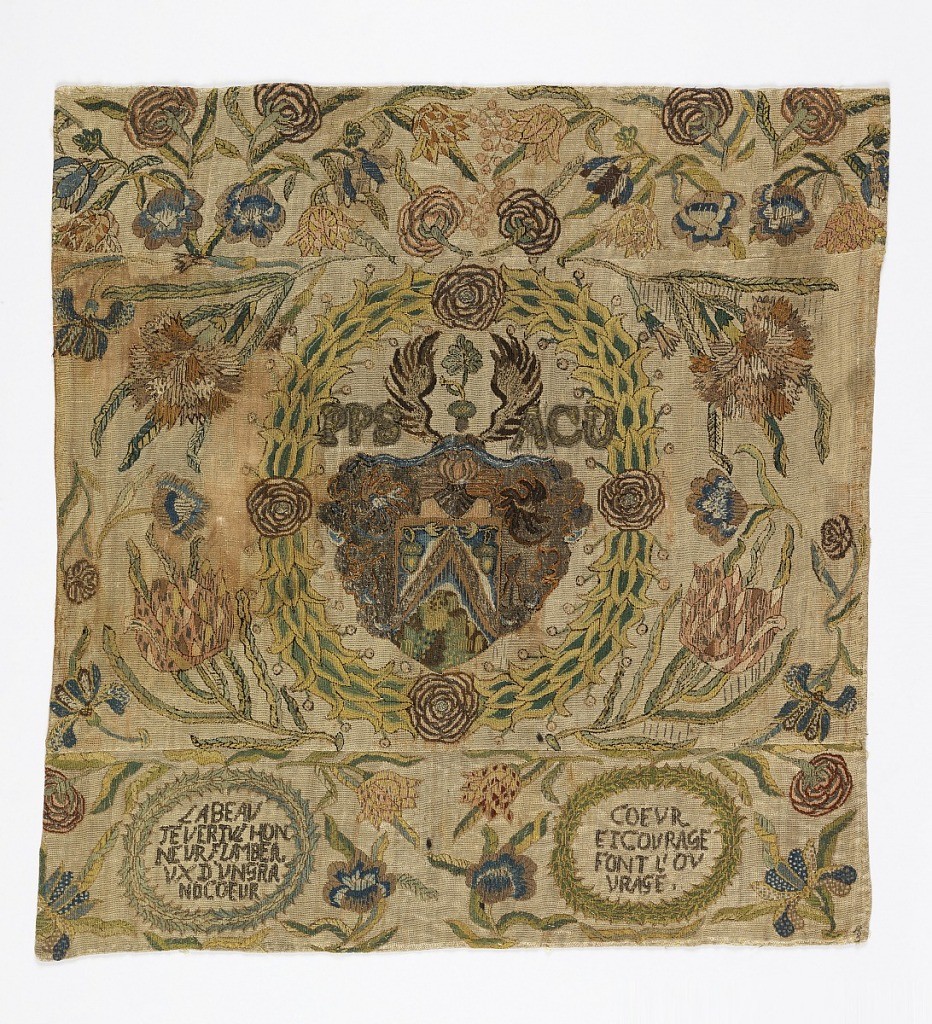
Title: Panel
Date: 18th century
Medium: silk and metallic embroidery, linen foundation Technique: embroidered in satin, outline and counted stitches
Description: Panel of linen embroidered in silk and metallic thread showing a central escutcheon framed by a laurel wreath. Above the escutcheon are the raised initials PPS and ACU in silver thread over padding. Smaller wreath in the lower left hand corner embroidered in silver thread with the following motto: La Beauté Vertu L'Honneur Flambequx D'Un Grand Coeur. At the lower right corner: Coeur Et Courage Font L'Ouvrage. Outer border pattern shows large floral sprays.